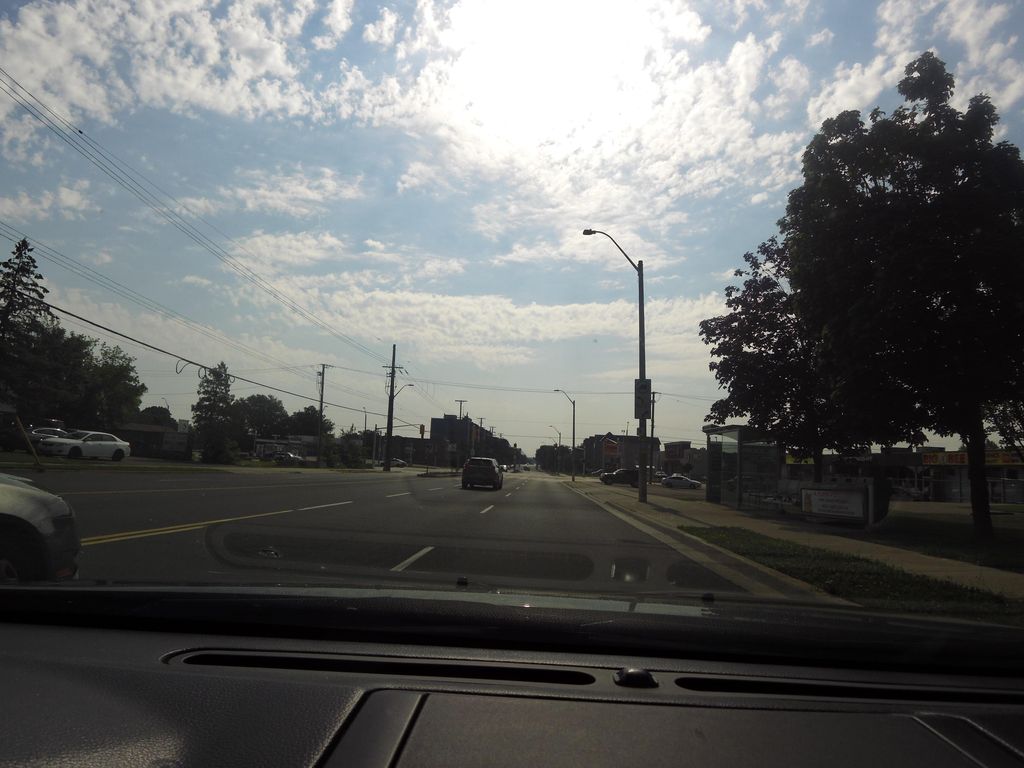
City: hamilton